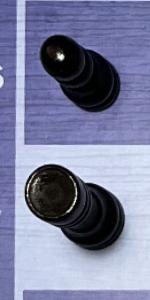
Label: Rook_Black